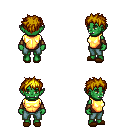
a pixel art fantasy rpg character, female body template, orc, green skin, gold chest armor, teal pants, blonde bedhead hairstyle, leather bracers, brown slippers, four views (front, back, left, right), 2x2 character sprite sheet, small pixel art, hard edges, no anti-aliasing